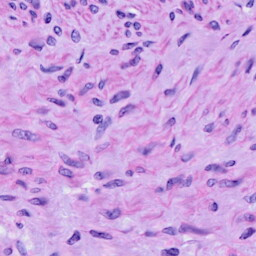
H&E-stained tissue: Cervix